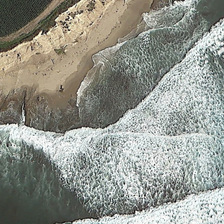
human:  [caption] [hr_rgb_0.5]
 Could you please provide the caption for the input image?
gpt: many white waves are in a piece of ocean near a beach .

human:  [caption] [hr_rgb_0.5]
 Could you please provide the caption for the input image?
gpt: many white waves are in a piece of ocean near a beach .

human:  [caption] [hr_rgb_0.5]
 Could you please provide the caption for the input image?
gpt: many white waves are in a piece of ocean near a beach .

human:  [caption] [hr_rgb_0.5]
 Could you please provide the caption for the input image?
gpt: many white waves are in a piece of ocean near a beach .

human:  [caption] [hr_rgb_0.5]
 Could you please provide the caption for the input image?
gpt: many white waves are in a piece of ocean near a beach .